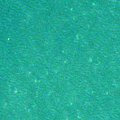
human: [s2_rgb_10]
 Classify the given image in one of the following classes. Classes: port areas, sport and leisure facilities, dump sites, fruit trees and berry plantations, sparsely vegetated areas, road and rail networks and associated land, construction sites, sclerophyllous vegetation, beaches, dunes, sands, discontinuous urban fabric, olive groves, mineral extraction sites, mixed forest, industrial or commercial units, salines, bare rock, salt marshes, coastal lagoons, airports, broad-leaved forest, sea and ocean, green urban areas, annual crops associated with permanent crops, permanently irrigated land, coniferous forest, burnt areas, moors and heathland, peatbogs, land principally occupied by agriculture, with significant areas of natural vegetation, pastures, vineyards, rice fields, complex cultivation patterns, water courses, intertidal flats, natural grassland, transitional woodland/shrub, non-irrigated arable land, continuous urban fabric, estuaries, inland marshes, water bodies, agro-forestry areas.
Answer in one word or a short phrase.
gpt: sea and ocean